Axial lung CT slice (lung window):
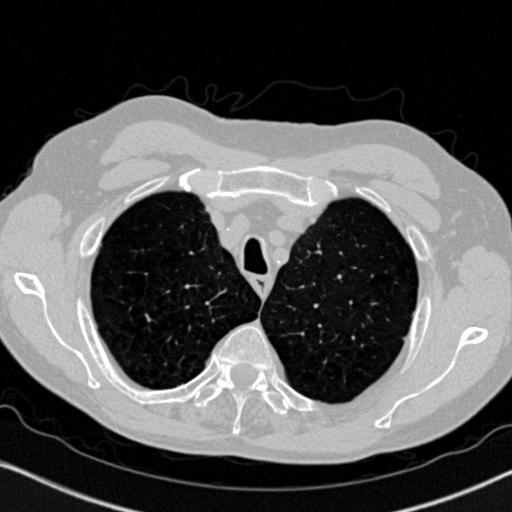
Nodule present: no